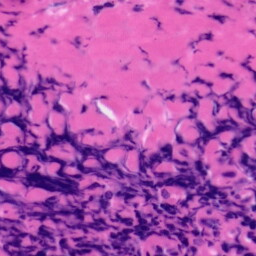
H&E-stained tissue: Tonsil